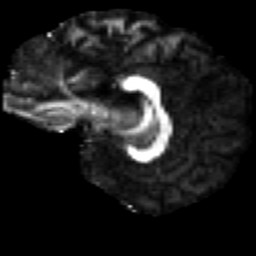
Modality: FA
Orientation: sagittal
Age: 29
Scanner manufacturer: siemens
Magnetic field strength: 3 T
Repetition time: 2.2 s
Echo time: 0.084 s